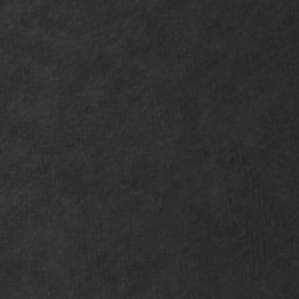
Label: frost